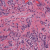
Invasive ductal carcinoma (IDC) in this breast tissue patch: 1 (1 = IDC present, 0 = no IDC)